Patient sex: M
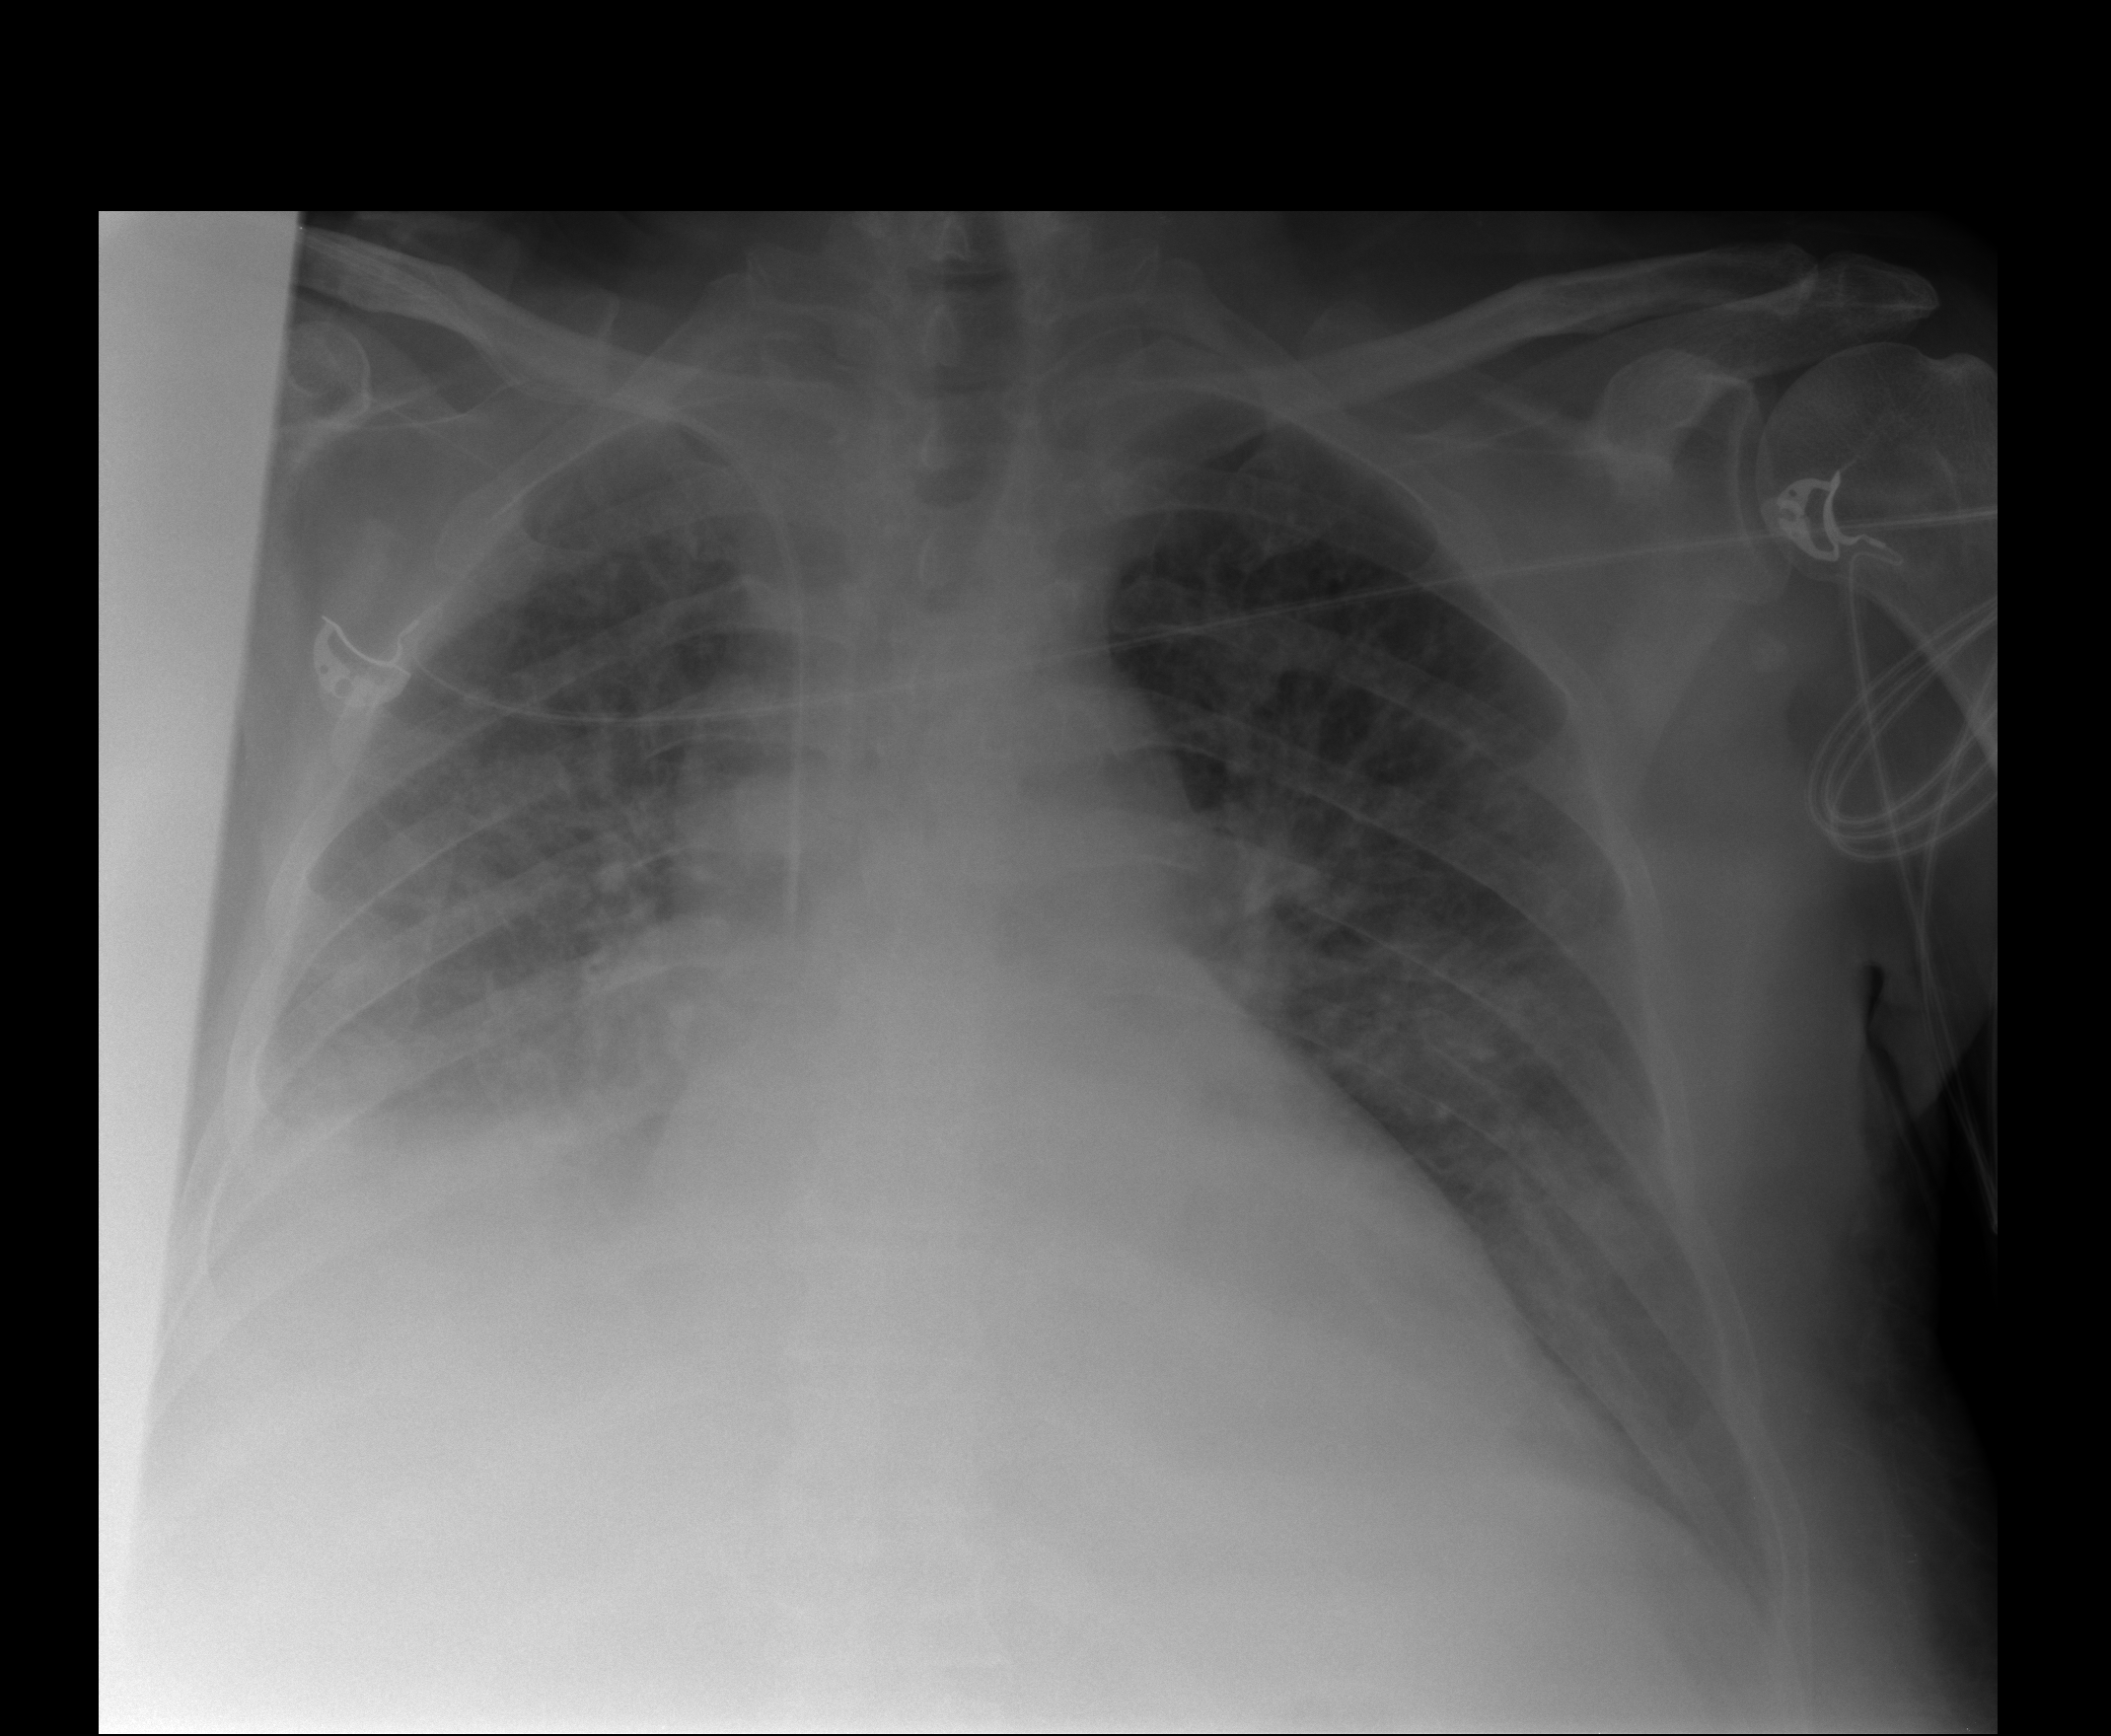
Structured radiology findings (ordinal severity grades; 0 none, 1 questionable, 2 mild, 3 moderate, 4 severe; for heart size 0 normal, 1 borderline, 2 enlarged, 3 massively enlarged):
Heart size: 2
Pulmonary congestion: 3
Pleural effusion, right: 3
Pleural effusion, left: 0
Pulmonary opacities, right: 2
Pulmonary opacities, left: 2
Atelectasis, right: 2
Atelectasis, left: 2